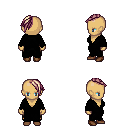
a pixel art fantasy rpg character, female body template, human, tanned skin, black robe, gold greaves, white blonde long mohawk hairstyle, brown shoes, four views (front, back, left, right), 2x2 character sprite sheet, small pixel art, hard edges, no anti-aliasing